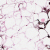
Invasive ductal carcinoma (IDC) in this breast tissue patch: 0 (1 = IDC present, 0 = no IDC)